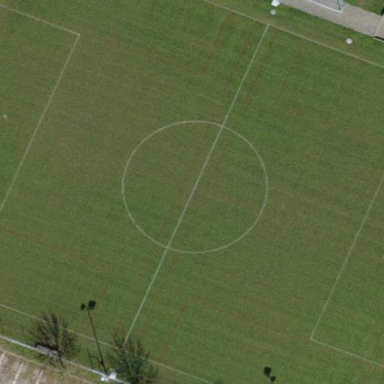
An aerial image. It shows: Grass pitch used for soccer.